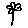
Label: flower